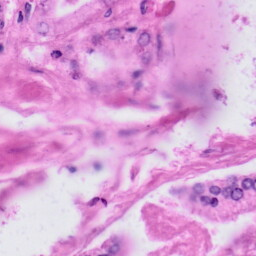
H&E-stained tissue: Prostate